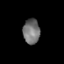
Tissue: prostate
Cell type: Myeloid cells
Senescence score: 0.6865
Nuclear area (px): 411
Mean DAPI intensity: 115.297